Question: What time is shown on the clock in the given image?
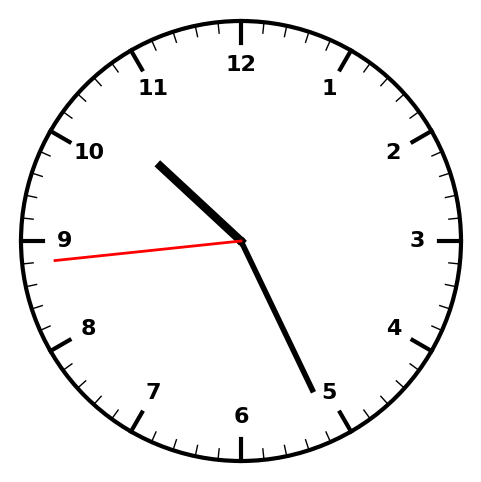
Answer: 10:25:44